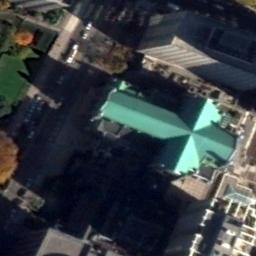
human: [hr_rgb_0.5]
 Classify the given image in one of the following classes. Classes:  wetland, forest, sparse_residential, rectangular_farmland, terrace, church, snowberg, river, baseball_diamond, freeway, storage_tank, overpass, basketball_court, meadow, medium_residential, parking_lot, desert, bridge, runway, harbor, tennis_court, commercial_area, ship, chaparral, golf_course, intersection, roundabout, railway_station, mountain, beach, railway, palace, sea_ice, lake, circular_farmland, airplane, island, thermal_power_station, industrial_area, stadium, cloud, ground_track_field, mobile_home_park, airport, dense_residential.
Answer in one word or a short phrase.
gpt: church